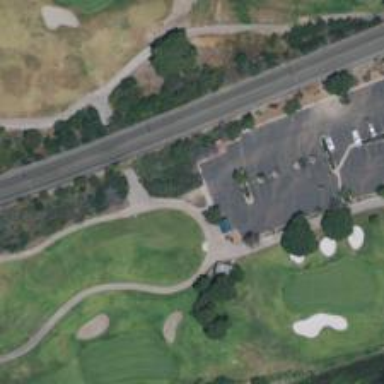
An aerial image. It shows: Path for golf carts.